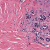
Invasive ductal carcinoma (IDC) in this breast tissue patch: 1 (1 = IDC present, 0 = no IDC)